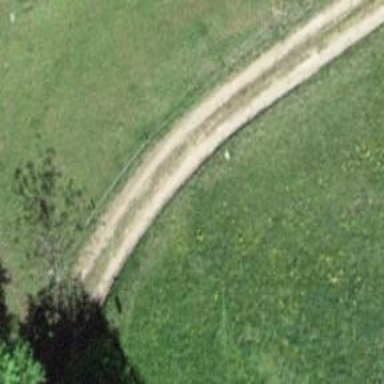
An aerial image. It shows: Track with grade 3 surface.